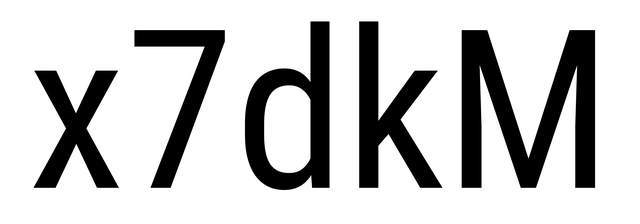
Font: Roboto_Condensed_Regular